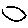
Label: circle